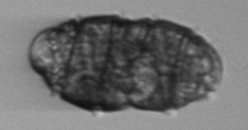
Label: Margalefidinium